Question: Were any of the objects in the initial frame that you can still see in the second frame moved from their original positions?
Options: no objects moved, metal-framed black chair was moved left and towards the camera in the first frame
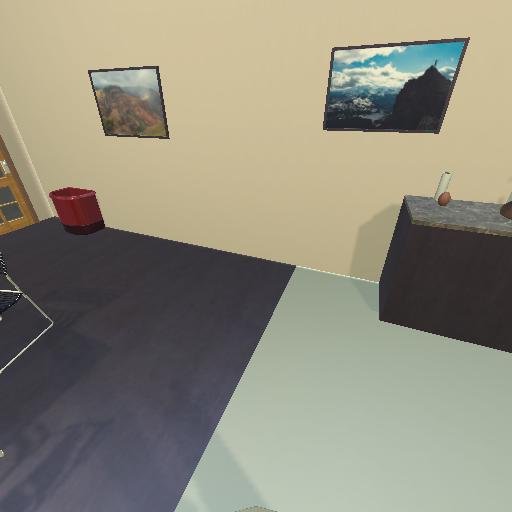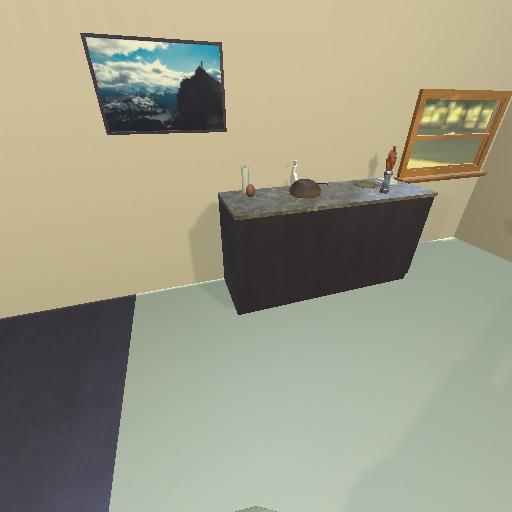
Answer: no objects moved